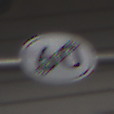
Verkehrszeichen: EndeGeschwindigkeit60
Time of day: MorningAfternoon
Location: Roofed (Urban)
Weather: PartlyCloudy
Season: NotSpecified
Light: Natural